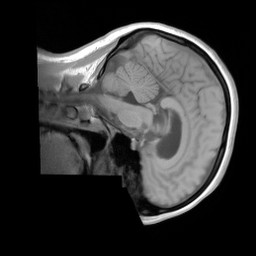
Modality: T1w
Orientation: sagittal
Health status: ill
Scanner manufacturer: siemens
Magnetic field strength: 3 T
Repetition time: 0.4 s
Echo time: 0.00272 s